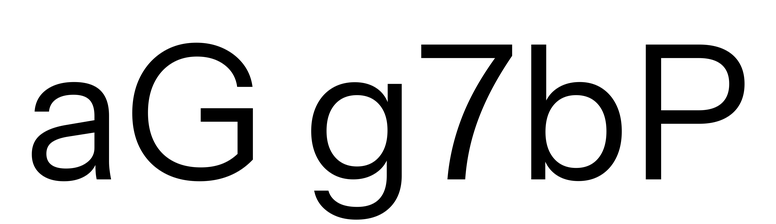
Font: InstrumentSans_Regular